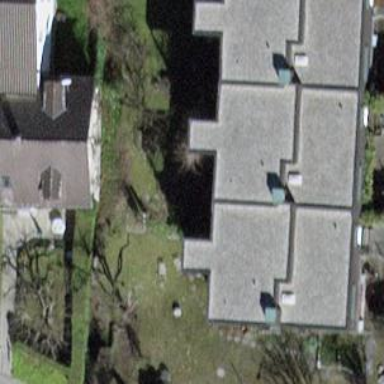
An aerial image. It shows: Semi-detached house.